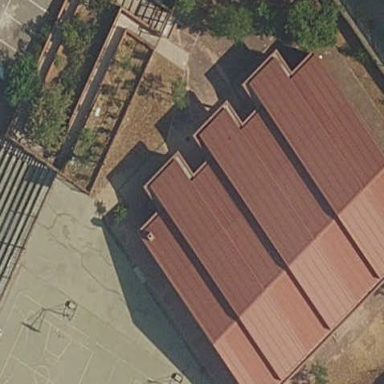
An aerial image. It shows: School building.